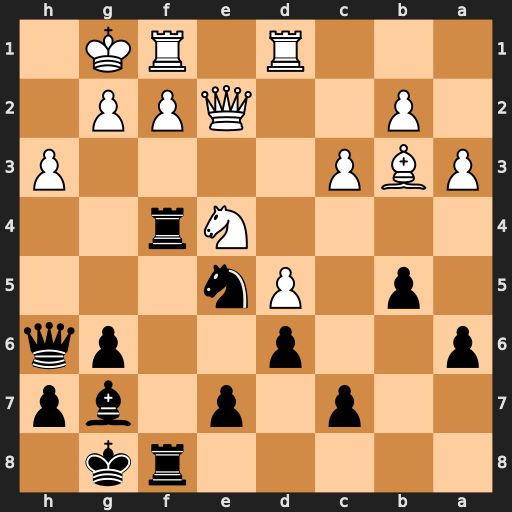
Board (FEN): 5rk1/2p1p1bp/p2p2pq/1p1Pn3/4Nr2/PBP4P/1P2QPP1/3R1RK1
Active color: b
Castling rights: -
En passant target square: -
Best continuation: Nf3+ gxf3 Qxh3